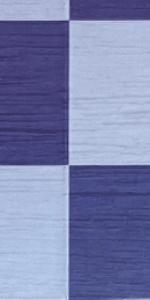
Label: Empty